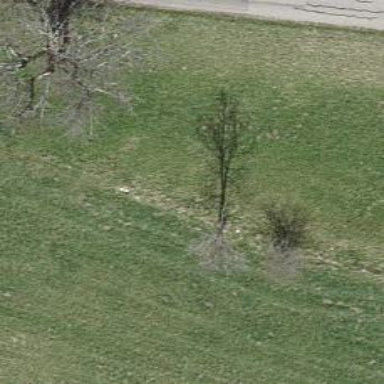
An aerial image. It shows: Agricultural area with deciduous broadleaved trees.